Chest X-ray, PA view. Patient: 47 years old, sex M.
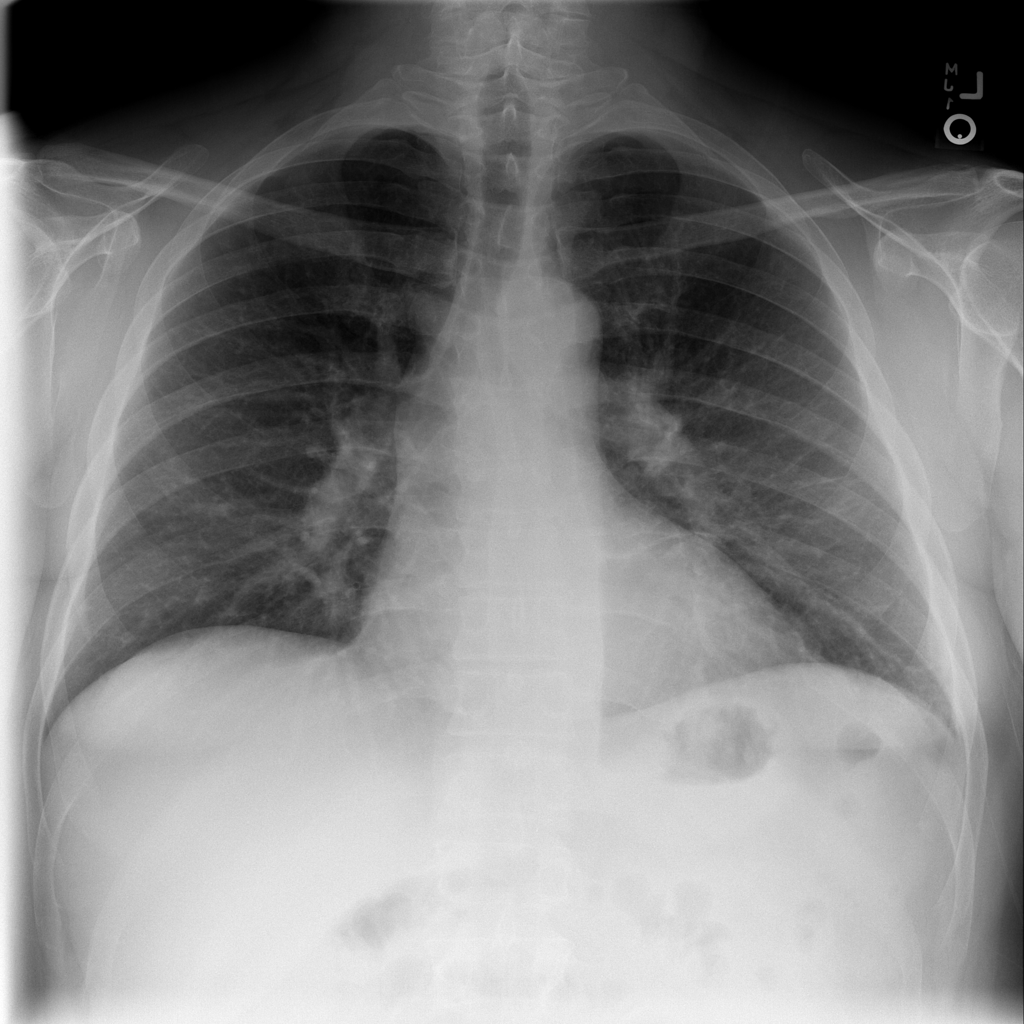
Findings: Fibrosis